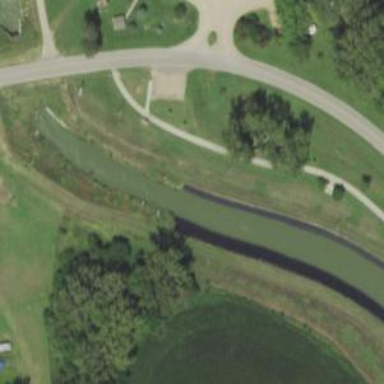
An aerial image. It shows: Canal.